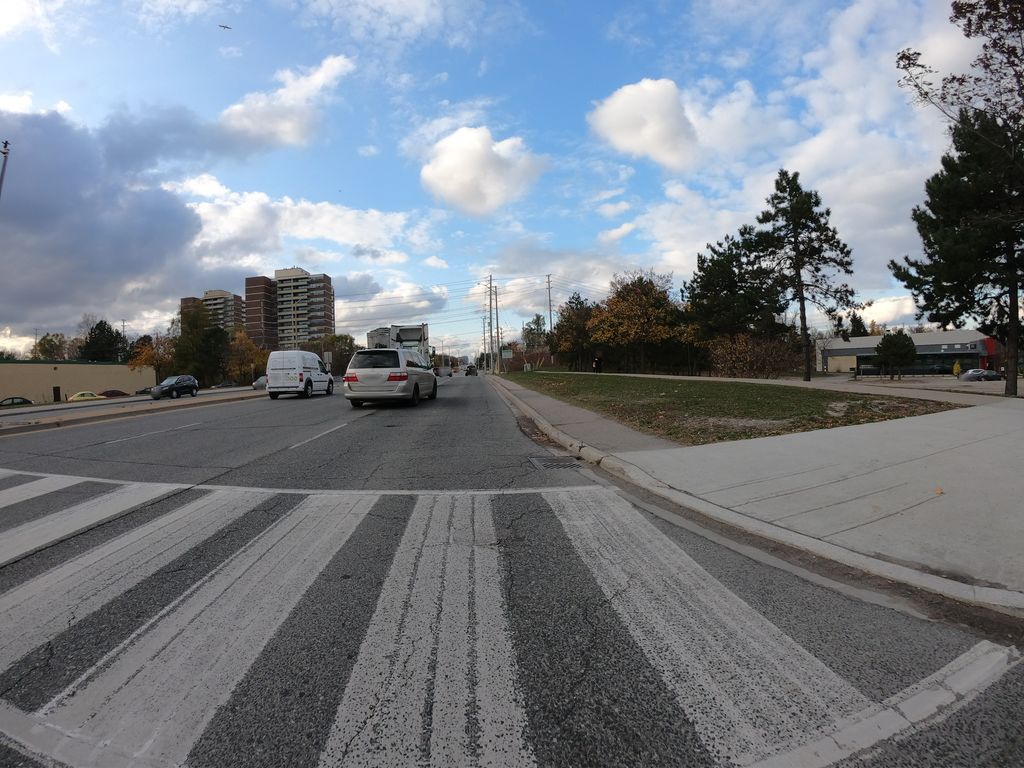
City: toronto